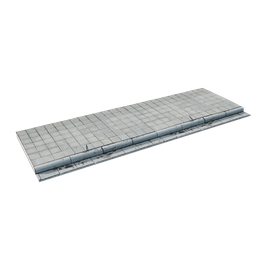
Label: architecture